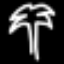
Label: palm tree